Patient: sex M, age 42
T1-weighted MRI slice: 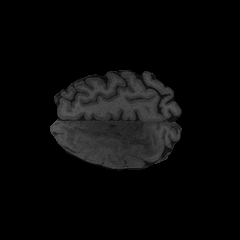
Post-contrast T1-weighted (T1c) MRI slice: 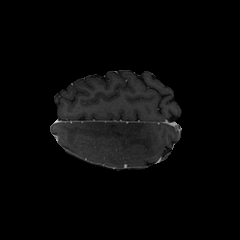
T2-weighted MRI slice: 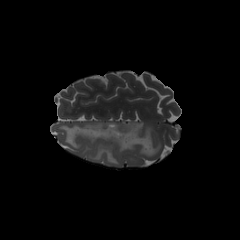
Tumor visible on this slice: yes
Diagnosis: Astrocytoma, IDH-mutant
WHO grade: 3